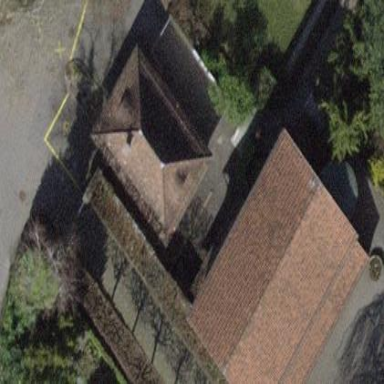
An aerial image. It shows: Outhouse building.